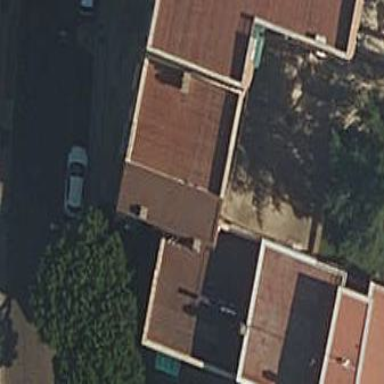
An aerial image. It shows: View of apartment building.